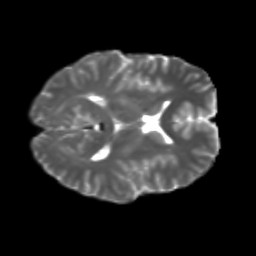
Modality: T2w
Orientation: axial
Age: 28
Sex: male
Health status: healthy
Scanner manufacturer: siemens
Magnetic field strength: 3 T
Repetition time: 8.6 s
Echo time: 0.095 s